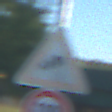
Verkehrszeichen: SeitenwindVonRechts
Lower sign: Geschwindigkeit110
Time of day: MorningAfternoon
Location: Outdoor (Nature)
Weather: Clear
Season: NotSpecified
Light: Natural